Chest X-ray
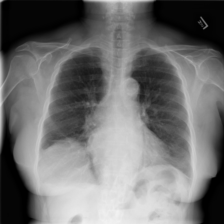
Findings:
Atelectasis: negative
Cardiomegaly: negative
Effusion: negative
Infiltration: negative
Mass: negative
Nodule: negative
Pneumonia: negative
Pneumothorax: negative
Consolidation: negative
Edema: negative
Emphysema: negative
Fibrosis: negative
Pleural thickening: negative
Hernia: negative